Interaction volume radius: 10 \u00c5
Interaction volume height: 15 \u00c5
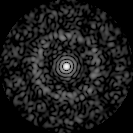
Disorder parameter: 0.8346